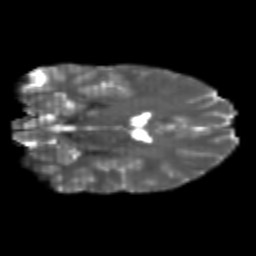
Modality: T2w
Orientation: coronal
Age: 22
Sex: male
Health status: healthy
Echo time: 0.074 s